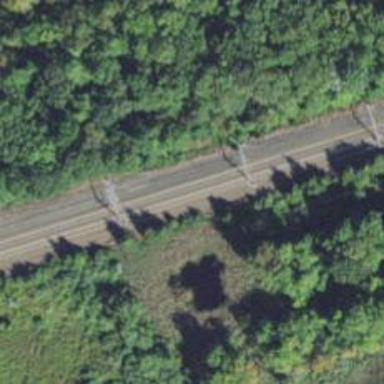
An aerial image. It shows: Railway with electrified contact lines.